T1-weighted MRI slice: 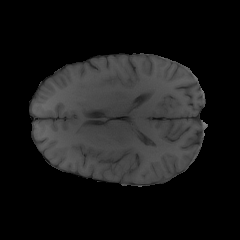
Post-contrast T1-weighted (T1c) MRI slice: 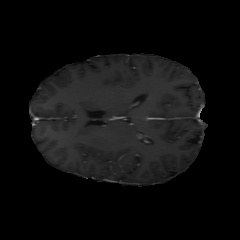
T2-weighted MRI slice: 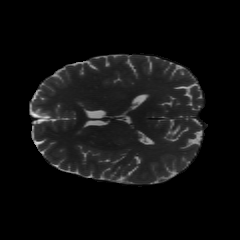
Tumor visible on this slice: no